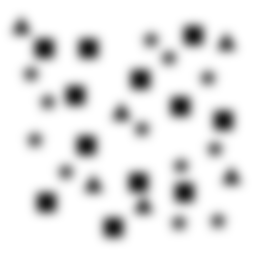
Squares: 12
Triangles: 6
Stars: 12
Total shapes: 30